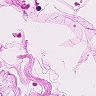
Metastatic tissue present: no